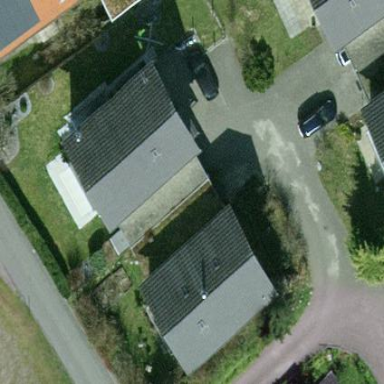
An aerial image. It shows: View of roof of building.